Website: macys
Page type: customer-info-address
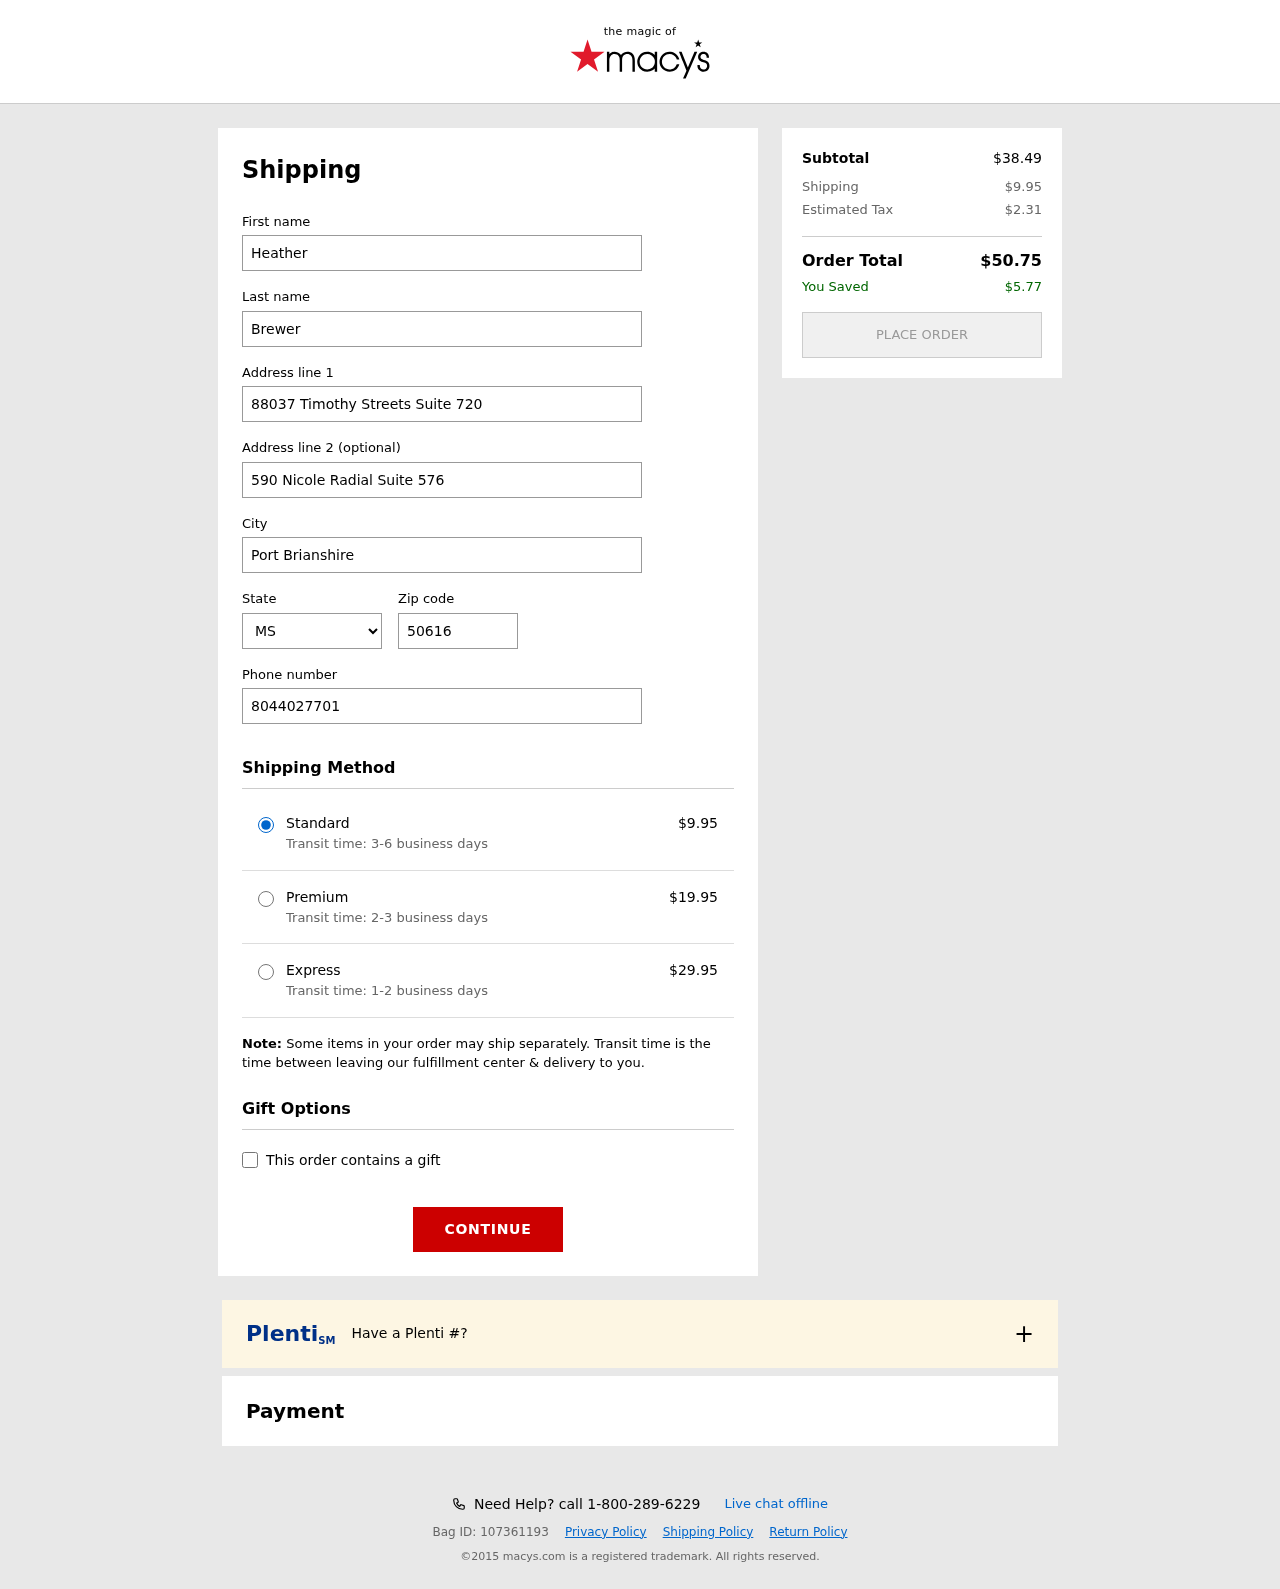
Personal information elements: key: PII_CITY
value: Port Brianshire
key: PII_FIRSTNAME
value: Heather
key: PII_LASTNAME
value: Brewer
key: PII_PHONE
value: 8044027701
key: PII_POSTCODE
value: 50616
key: PII_STATE_ABBR
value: MS
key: PII_STREET
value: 88037 Timothy Streets Suite 720
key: PII_STREET2
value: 590 Nicole Radial Suite 576
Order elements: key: ORDER_SHIPPING_COST
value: $9.95
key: ORDER_SHIPPING_COST_PREMIUM
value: $19.95
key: ORDER_SHIPPING_COST_EXPRESS
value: $29.95
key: ORDER_SUBTOTAL
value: $38.49
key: ORDER_TAX
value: $2.31
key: ORDER_TOTAL
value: $50.75
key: ORDER_SAVINGS
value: $5.77